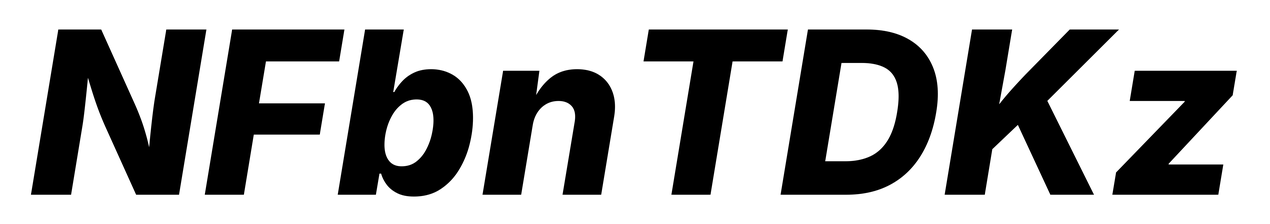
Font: Inter-Italic_ExtraBold_Italic